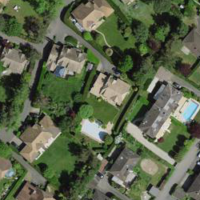
EUNIS habitat code: 54
Species observed at this site:
Muehlenbeckia complexa